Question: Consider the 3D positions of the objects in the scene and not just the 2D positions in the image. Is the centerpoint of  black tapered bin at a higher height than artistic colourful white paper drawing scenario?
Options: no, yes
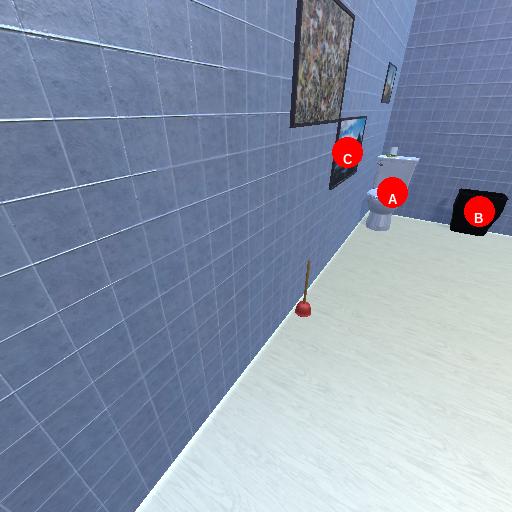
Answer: no